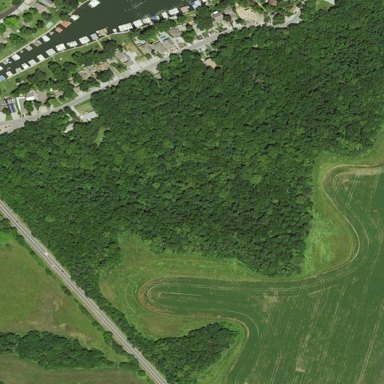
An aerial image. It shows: Deciduous broadleaved woodland.